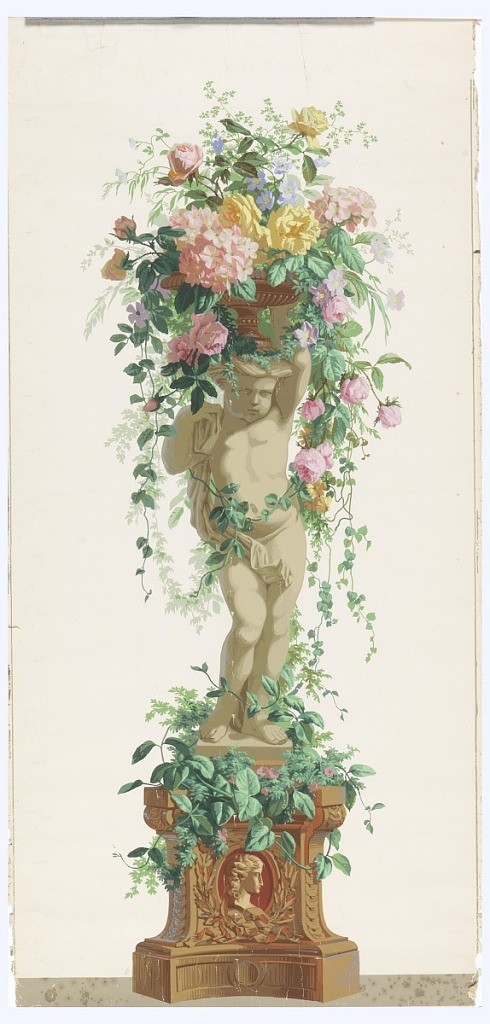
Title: Decorative panel
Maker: Jules Desfossé, French, active 1851 - 1863
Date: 1856–1857
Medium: Block-printed paper
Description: Statue of an infant, standing on vine-covered pedestal with a burgundy and tan cameo in base. Putto is facing right, supporting a basket of vining flowers. Printed on white ground.